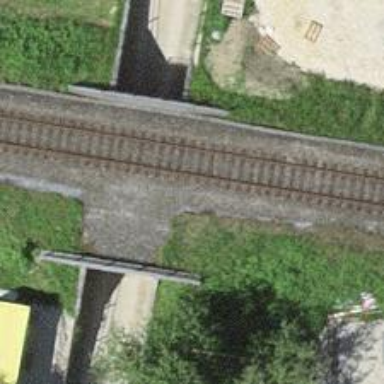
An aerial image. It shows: Bridge over electrified railway with contact lines.